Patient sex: F
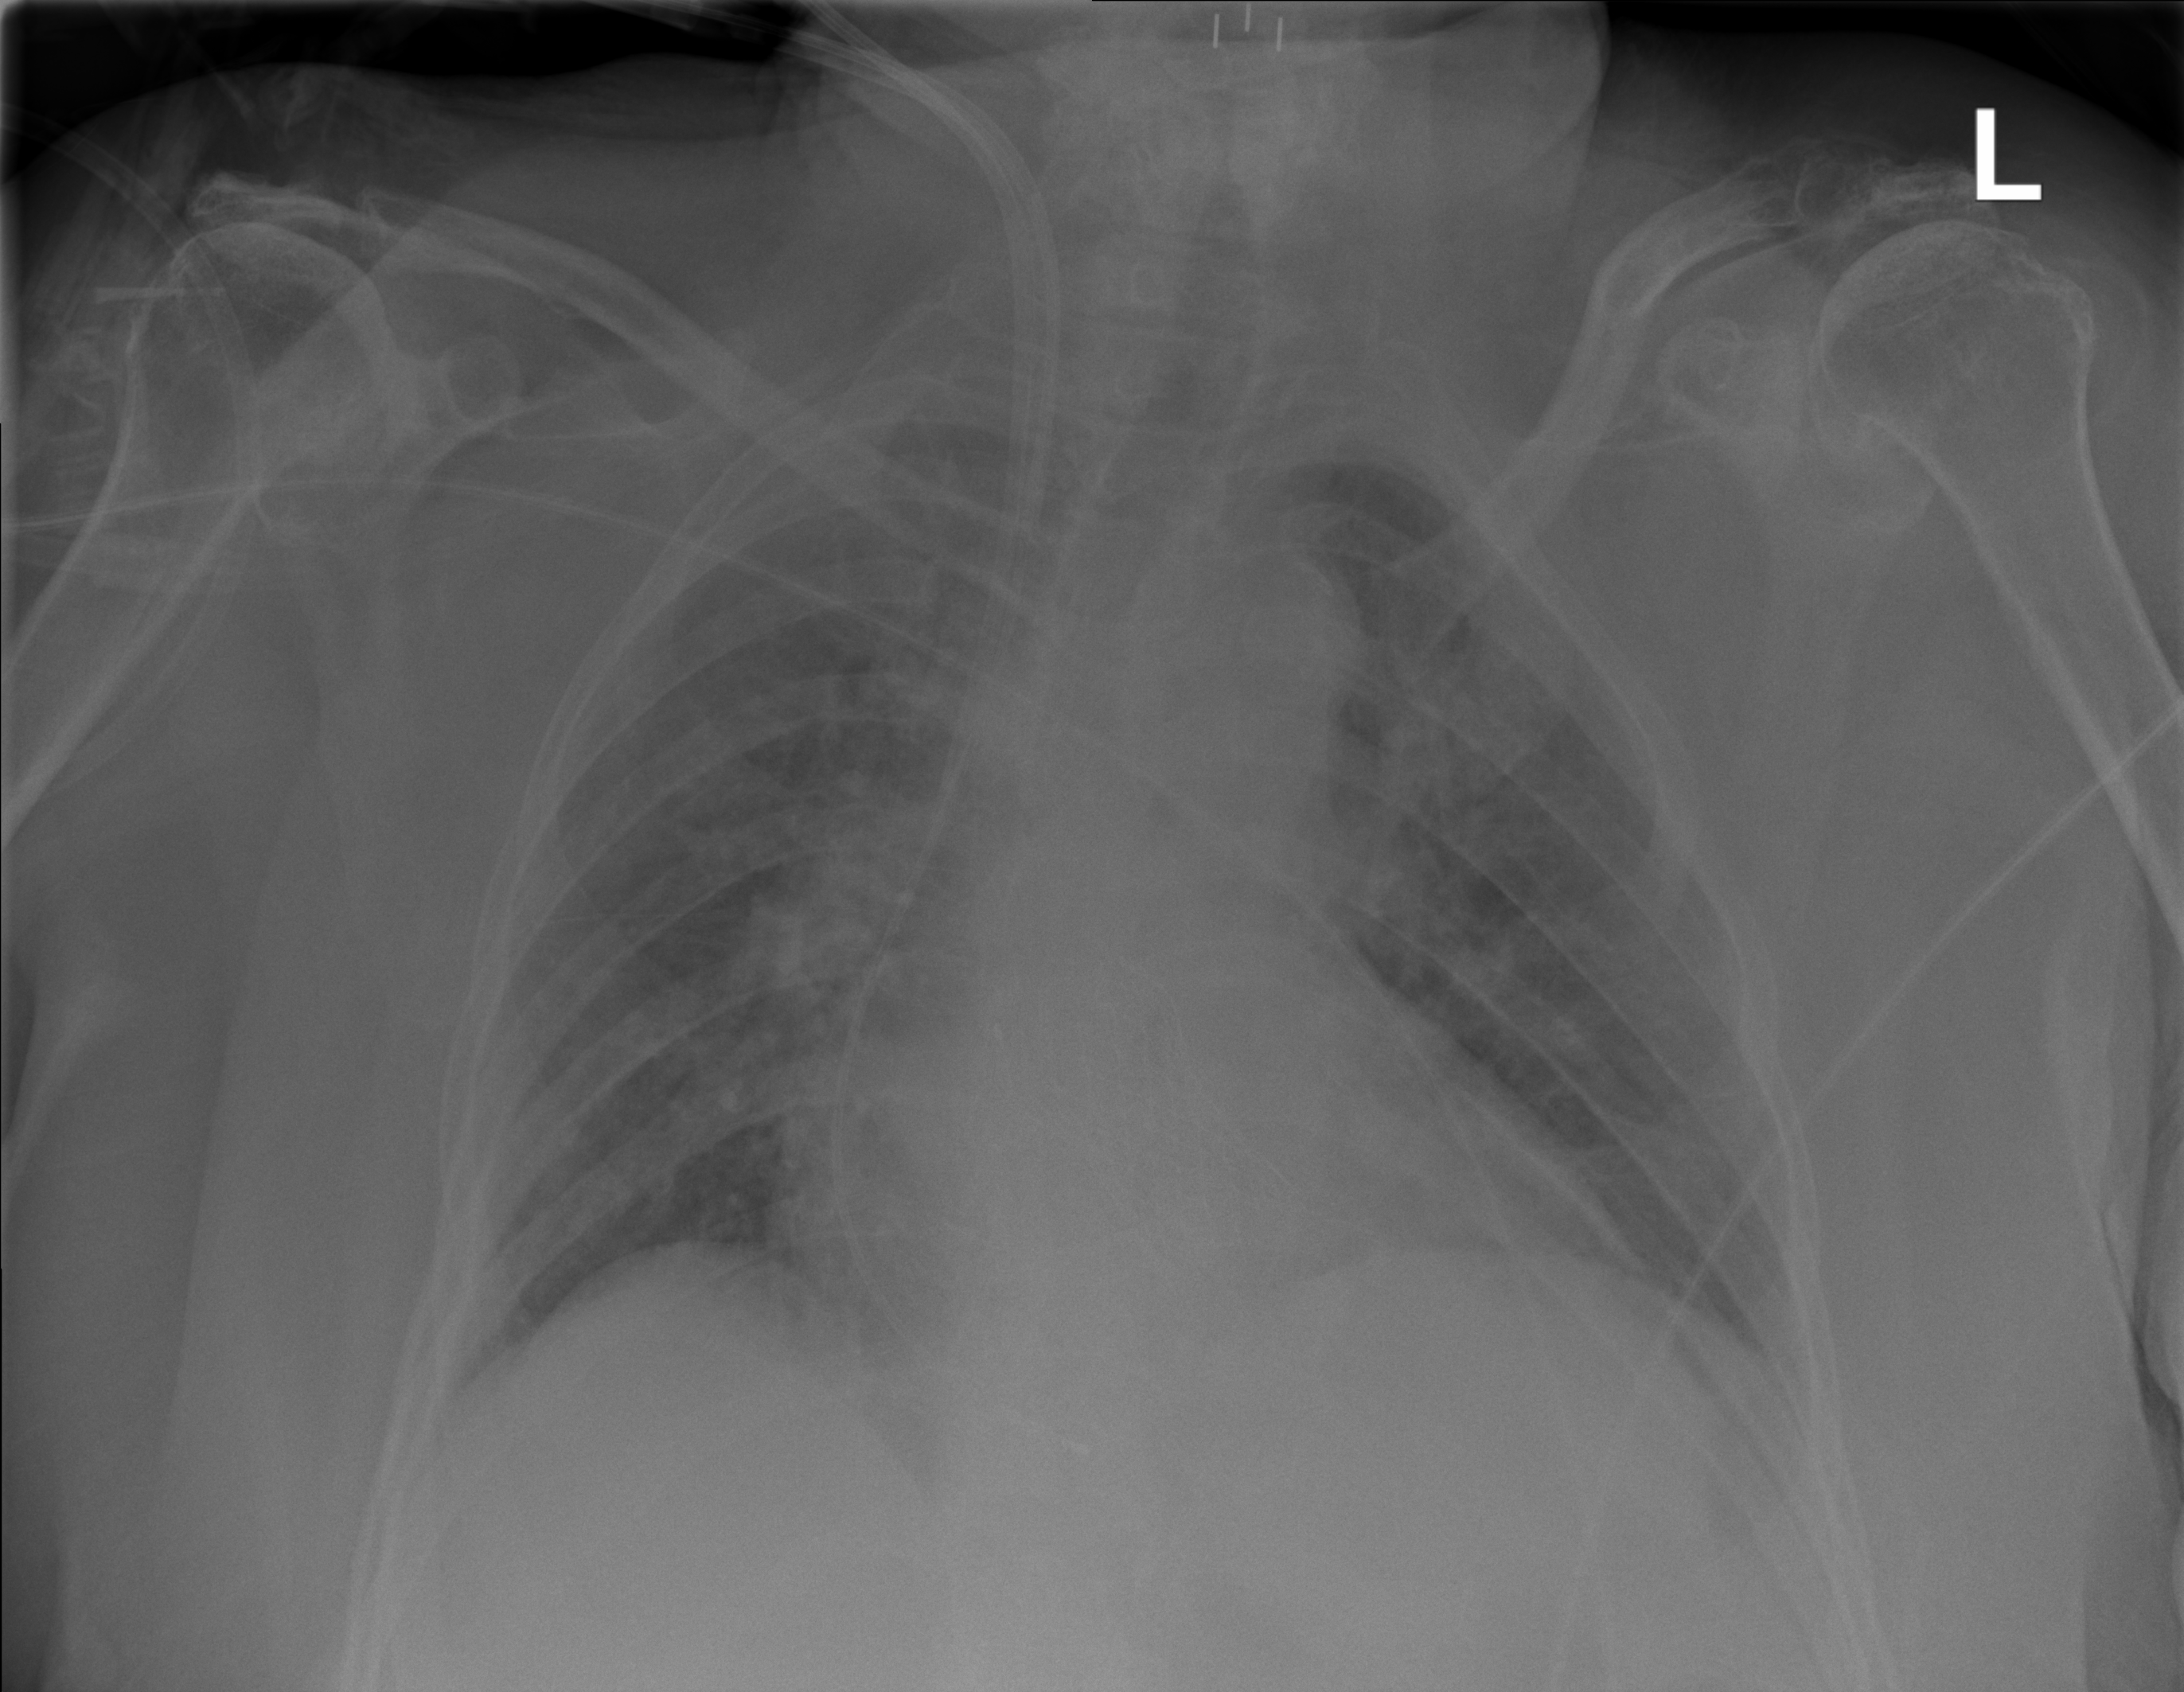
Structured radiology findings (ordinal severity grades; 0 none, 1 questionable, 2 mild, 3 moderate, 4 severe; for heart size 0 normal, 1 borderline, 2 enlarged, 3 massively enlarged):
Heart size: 2
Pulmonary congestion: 2
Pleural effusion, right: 1
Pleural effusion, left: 2
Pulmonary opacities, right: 2
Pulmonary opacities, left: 2
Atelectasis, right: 2
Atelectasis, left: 2